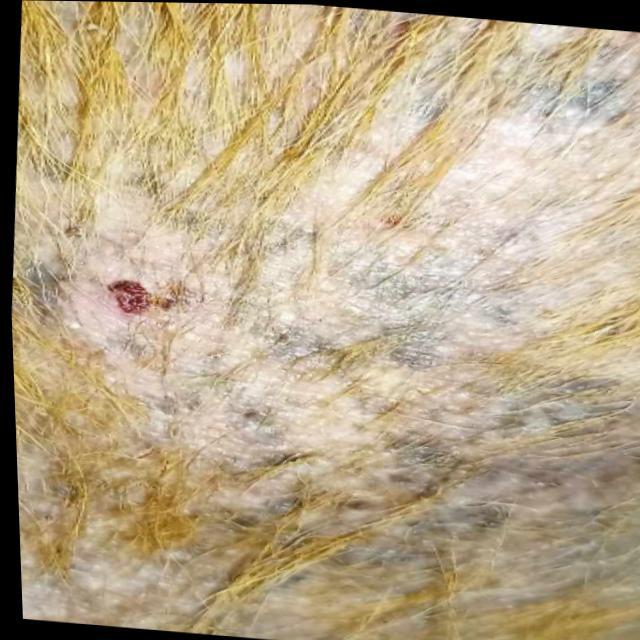
Canine demodicosis (Demodex mange) — caused by Demodex canis mites. Presents with alopecia, follicular papules, pustules, and comedones. Often localized on face and forelimbs.